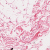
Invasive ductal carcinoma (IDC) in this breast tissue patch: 0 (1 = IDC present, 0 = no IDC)